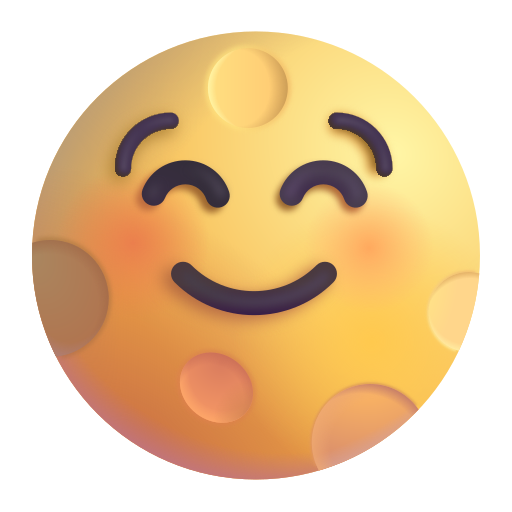
full moon face color